Question: I wonder how I can add a parameter to every X parameter. Like on the picture, where every X parameter has an additional parameter.

I run gnuplot with the following command
'''
gnuplot -p -e "reset; set yrange [0:1]; set term png truecolor size 1024,1024; set grid ytics; set grid xtics; set key bottom right; set output 'Recall.png'; set key autotitle columnhead; plot for [i=2:3] 'Recall' using 1:i with linespoints linecolor i pt 0 ps 3
'''
Recall file has the following content
'''
train approach1 approach2
2 0.6 0.07
7 0.64 0.076
9 0.65 0.078
'''
I wonder if I can add additional parameter as follows
'''
train approach1 approach2
2(10) 0.6 0.07
7(15) 0.64 0.076
9(20) 0.65 0.078
'''
The actual plotting should be according the real X parameters (2,7,9) an additional parameter is only for visualization and should be printed together with X.
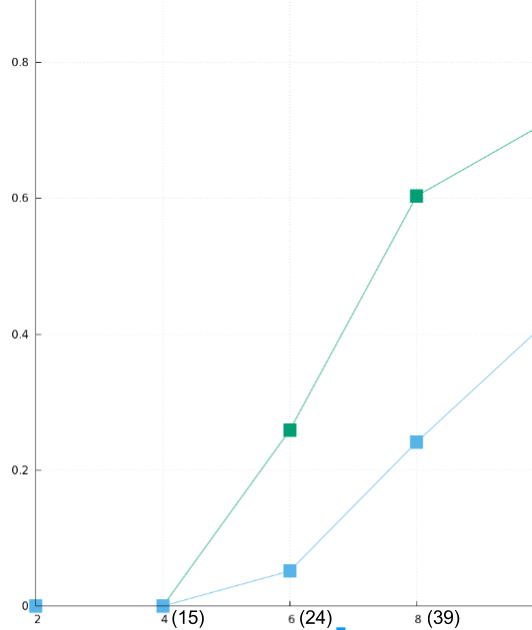
Answer: If you want to take an xtic label from your data file, you can use 'using ...:xtic(1)' which would take the value of the first column as xtic label.
The disadvantage might be, that for every value in your data file you'll get an xtic, and no other ones. So, using the data file
'''
train approach1 approach2
2(10) 0.6 0.07
7(15) 0.64 0.076
9(20) 0.65 0.078
'''
you could plot with
'''
reset
set term png truecolor size 1024,1024
set grid ytics
set grid xtics
set key bottom right
set output 'Recall.png'
set key autotitle columnhead
plot for [i=2:3] 'Recall' using 1:i:xtic(1) with linespoints linecolor i pt 7 ps 3
'''
and get

Note, that this uses the correct x-values only, because gnuplot itself drops the content inside the parenthesis, not being a valid number.
If you want to use different font sizes for the label parts, you could add an additional column which contains the parameter.
Data file 'Recall2'
'''
train add approach1 approach2
2 (10) 0.6 0.07
7 (15) 0.64 0.076
9 (20) 0.65 0.078
'''
Now, instead of using 'xtic(1)', you can also construct the string to be used as xticlabel:
'''
reset
set term pngcairo truecolor enhance size 1024,1024
set grid ytics
set grid xtics
set key bottom right
set output 'Recall2.png'
set key autotitle columnhead
myxtic(a, b) = sprintf("{%s}{/*1.5 %s}", a, b)
plot for [i=3:4] 'Recall2' using 1:i:xtic(myxtic(strcol(1), strcol(2))) with linespoints linecolor i pt 7 ps 3
'''